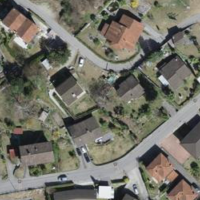
EUNIS habitat code: 54
Species observed at this site:
Portulaca oleracea